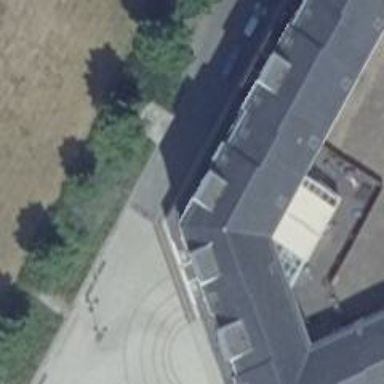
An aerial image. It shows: View of roof with edges.